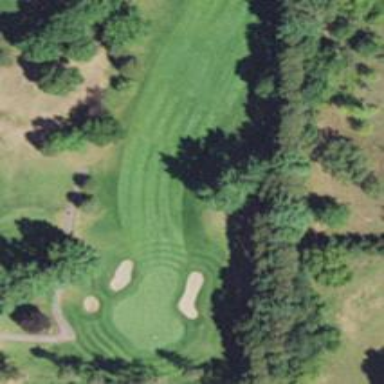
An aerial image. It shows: Golf hole.